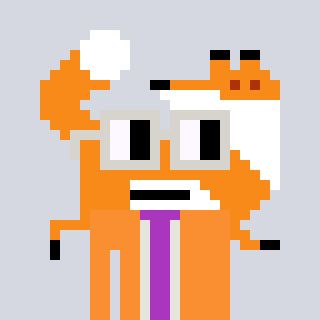
a pixel art character with square light gray glasses, a fox-shaped head and a orange-colored body on a cool background